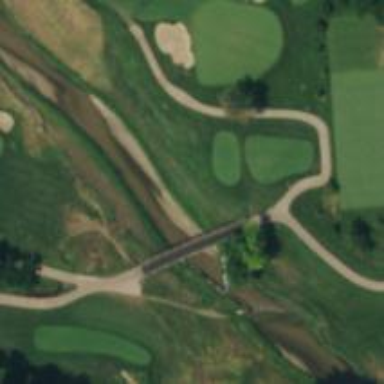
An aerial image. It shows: Path on bridge with Grade 1 quality track. It is specifically used as Golf Cart path.